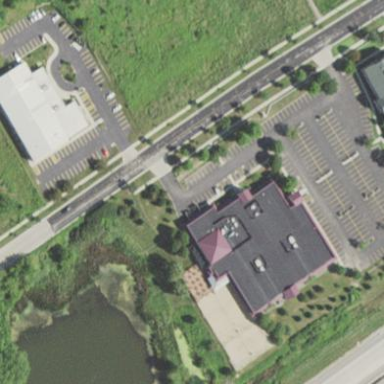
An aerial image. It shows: Building that houses bowling alley.